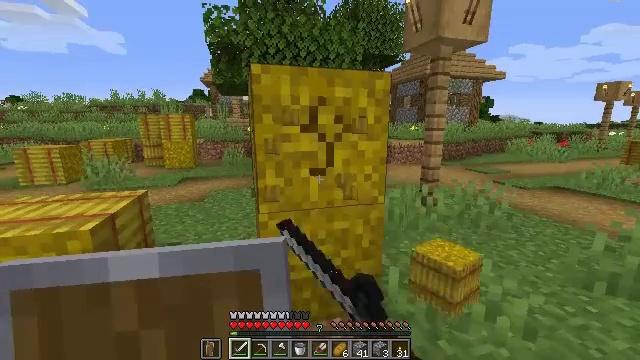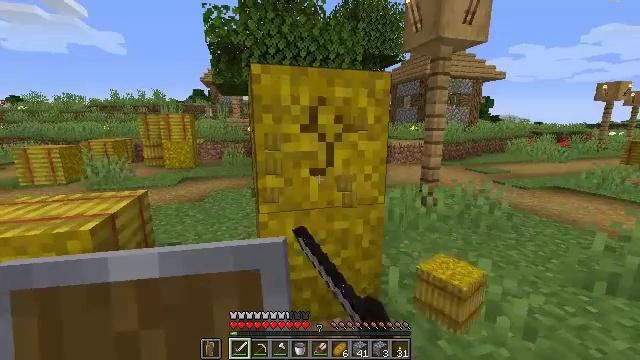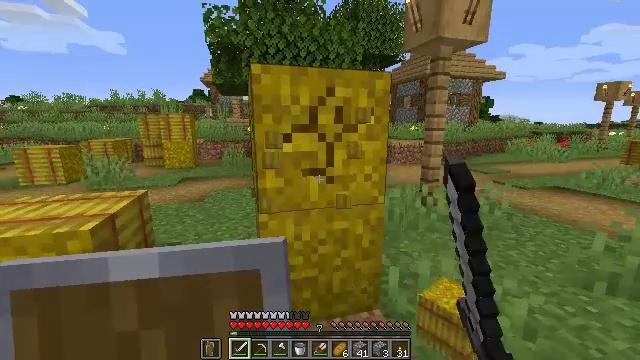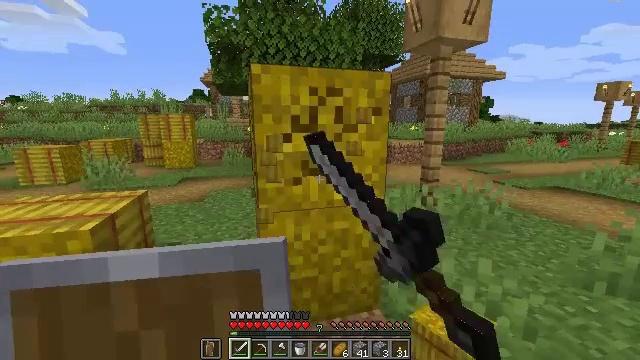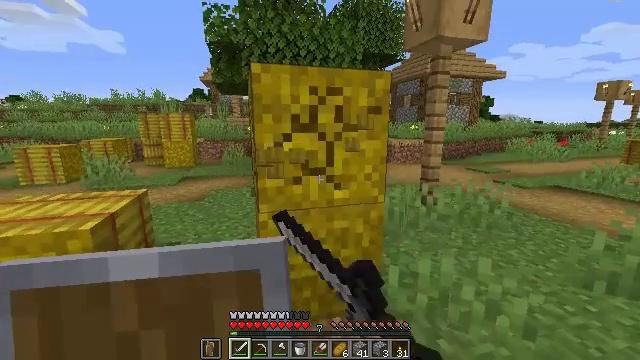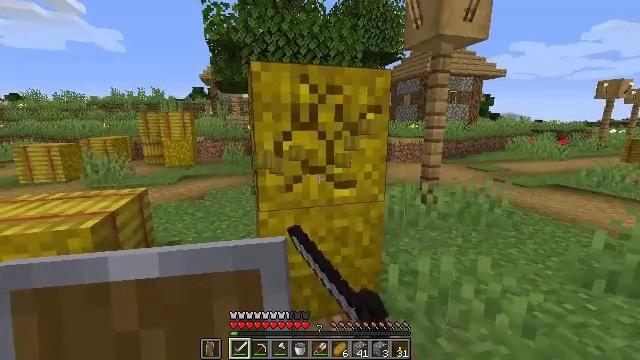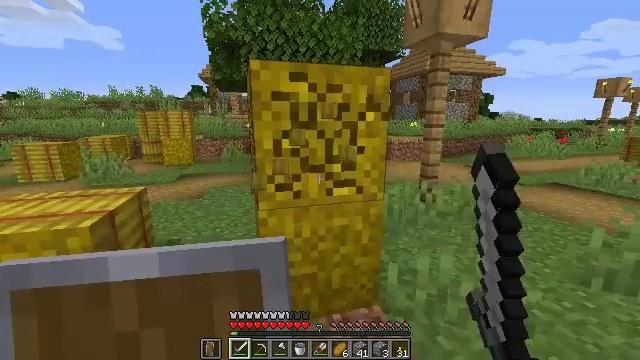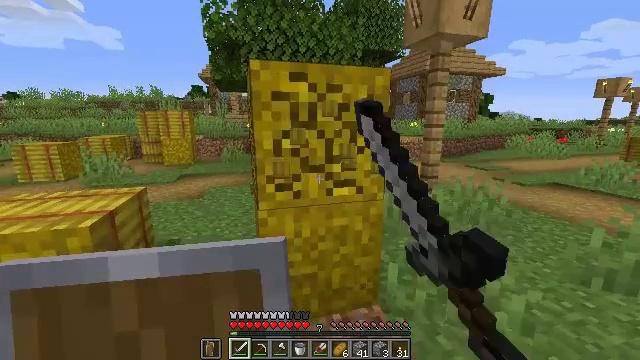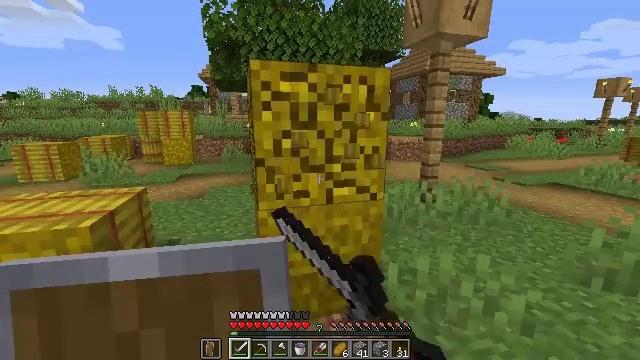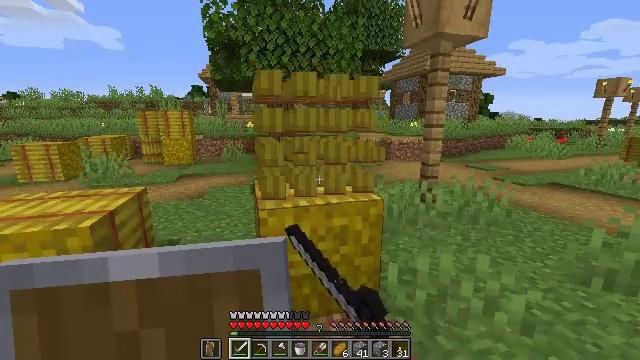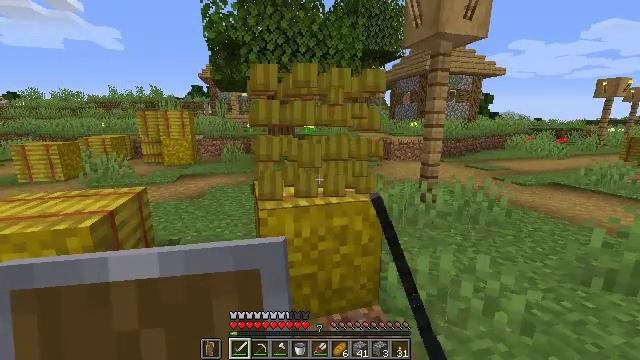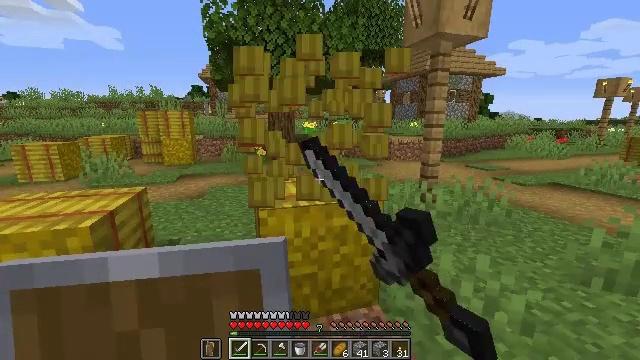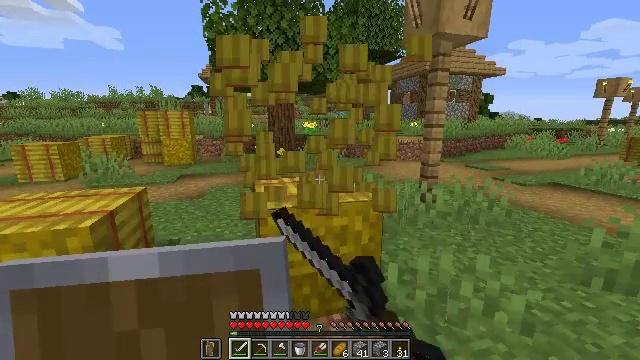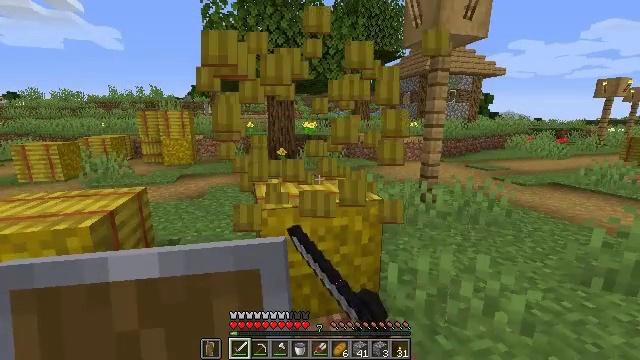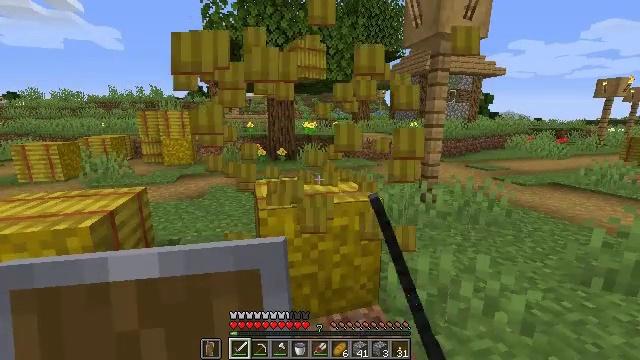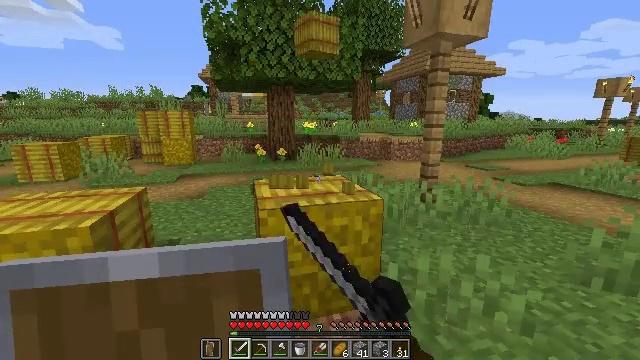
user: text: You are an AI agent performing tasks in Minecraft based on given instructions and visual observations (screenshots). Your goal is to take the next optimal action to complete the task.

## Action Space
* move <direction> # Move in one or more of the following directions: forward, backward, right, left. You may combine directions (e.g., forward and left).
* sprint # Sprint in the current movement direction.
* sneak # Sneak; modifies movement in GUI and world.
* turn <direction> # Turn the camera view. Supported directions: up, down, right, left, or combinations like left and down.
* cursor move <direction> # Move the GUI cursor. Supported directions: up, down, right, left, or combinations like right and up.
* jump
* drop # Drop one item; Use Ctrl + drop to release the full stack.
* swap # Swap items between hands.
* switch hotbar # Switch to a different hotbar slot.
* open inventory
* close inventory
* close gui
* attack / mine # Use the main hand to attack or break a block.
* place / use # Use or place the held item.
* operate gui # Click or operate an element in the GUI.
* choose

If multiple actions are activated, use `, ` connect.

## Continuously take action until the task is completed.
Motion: motion action
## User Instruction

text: Gather hay blocks from the farm.
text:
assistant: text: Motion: attack / mine
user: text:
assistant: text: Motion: attack / mine
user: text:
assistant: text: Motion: attack / mine
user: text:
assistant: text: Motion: attack / mine
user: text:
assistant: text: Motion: attack / mine
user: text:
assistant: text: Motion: attack / mine
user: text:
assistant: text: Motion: attack / mine
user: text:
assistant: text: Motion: attack / mine
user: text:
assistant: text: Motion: attack / mine
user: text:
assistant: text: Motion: attack / mine
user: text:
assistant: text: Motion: attack / mine
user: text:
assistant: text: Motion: attack / mine
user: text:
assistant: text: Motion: attack / mine
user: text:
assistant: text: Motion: attack / mine
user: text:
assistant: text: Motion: attack / mine
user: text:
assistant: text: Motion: turn right and down, attack / mine
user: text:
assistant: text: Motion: turn right and down, attack / mine
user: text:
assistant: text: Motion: turn down, attack / mine
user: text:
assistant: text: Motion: attack / mine
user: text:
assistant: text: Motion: attack / mine
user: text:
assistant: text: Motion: attack / mine
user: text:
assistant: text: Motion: attack / mine
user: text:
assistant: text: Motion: attack / mine
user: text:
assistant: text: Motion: attack / mine
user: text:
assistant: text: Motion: attack / mine
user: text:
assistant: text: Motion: attack / mine
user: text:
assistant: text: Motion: attack / mine
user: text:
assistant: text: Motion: attack / mine
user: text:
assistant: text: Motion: attack / mine
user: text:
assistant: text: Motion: attack / mine